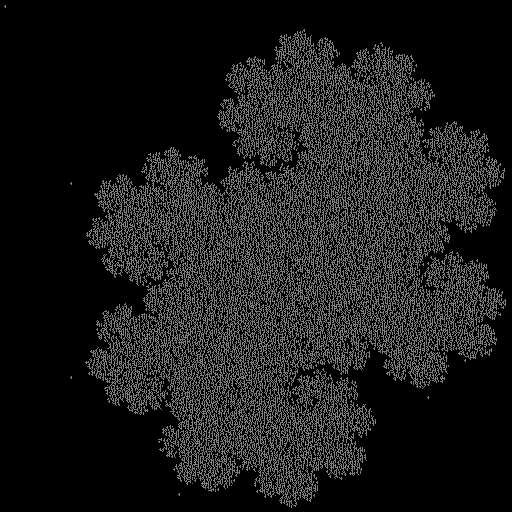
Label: dragon_curve